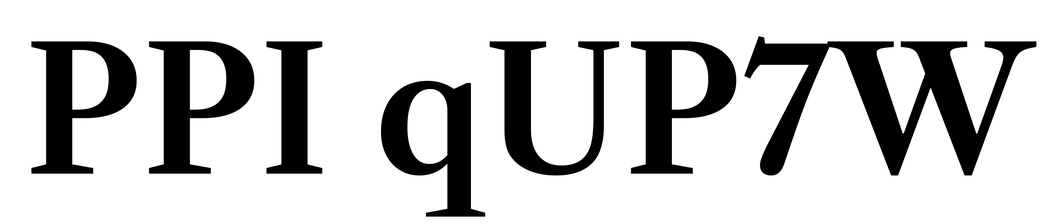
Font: LibreCaslonText_SemiBold